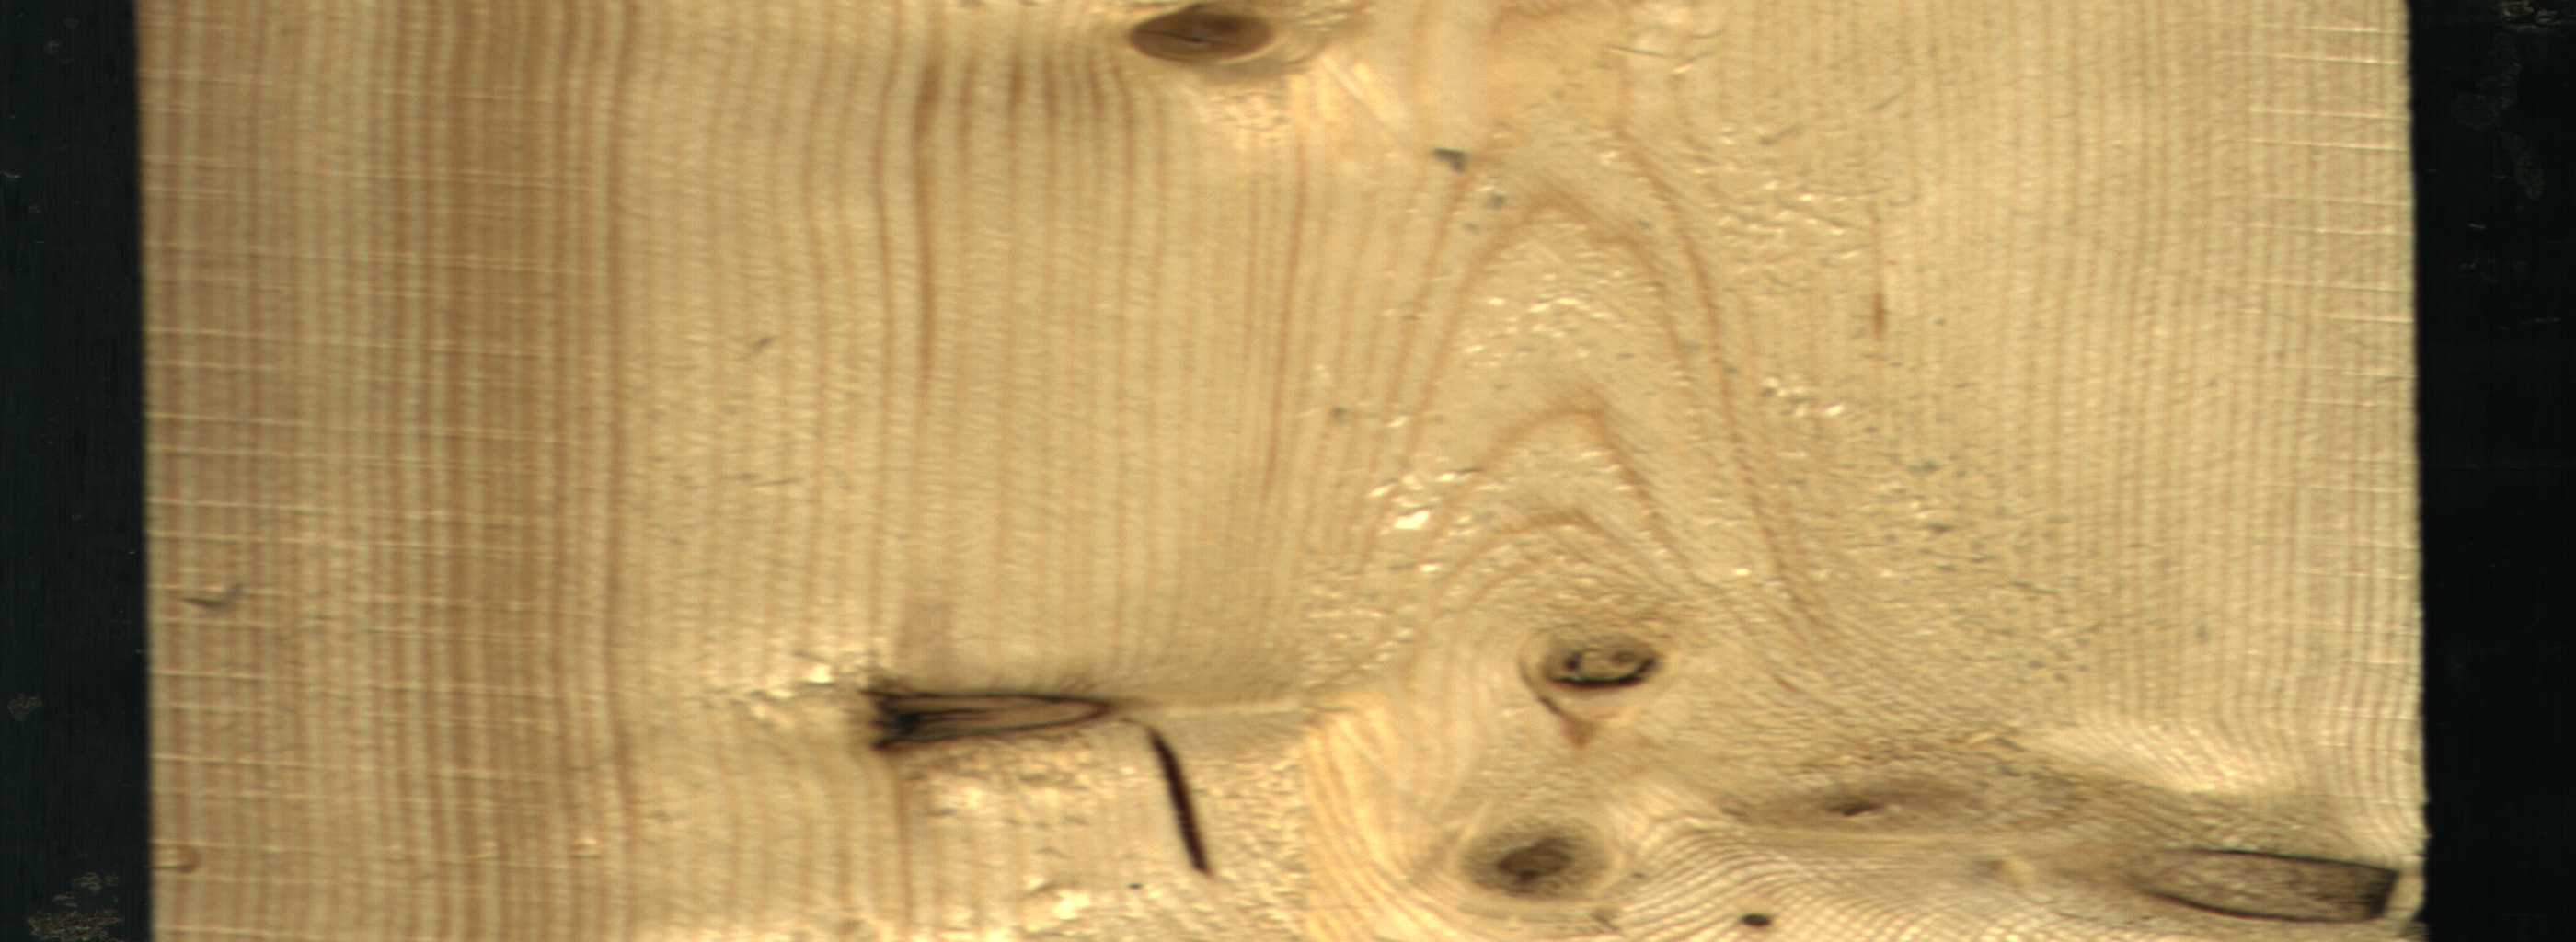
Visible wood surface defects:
resin
Dead_Knot
Dead_Knot
Live_Knot
Live_Knot
Live_Knot
Live_Knot